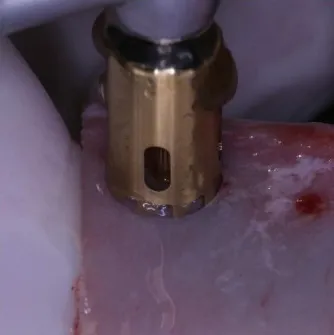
Trephine burs with increasing diameters are used to harvest a cylinder of bone from the fresh bone block and to create a trapdoor on the recipient site with the same diameter. The small hole in the middle of the circle is useful to guarantee the stability of the bur.
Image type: medical_photograph (other_medical_photograph)